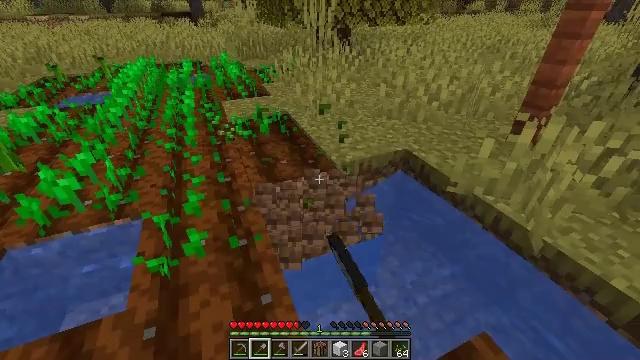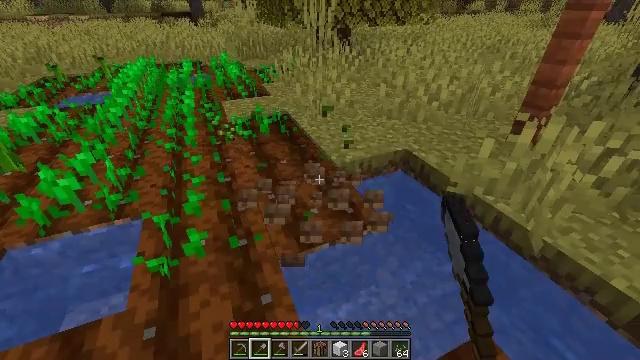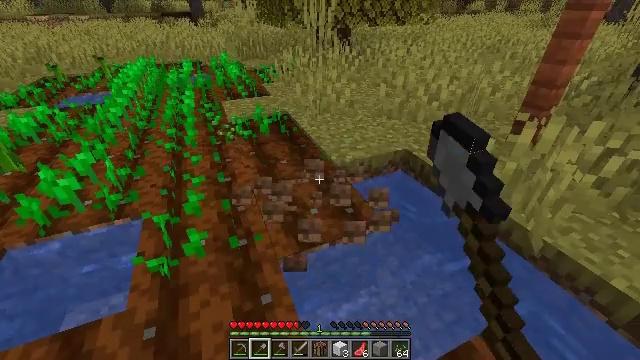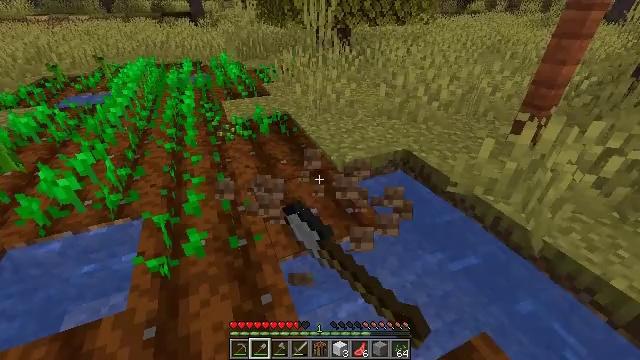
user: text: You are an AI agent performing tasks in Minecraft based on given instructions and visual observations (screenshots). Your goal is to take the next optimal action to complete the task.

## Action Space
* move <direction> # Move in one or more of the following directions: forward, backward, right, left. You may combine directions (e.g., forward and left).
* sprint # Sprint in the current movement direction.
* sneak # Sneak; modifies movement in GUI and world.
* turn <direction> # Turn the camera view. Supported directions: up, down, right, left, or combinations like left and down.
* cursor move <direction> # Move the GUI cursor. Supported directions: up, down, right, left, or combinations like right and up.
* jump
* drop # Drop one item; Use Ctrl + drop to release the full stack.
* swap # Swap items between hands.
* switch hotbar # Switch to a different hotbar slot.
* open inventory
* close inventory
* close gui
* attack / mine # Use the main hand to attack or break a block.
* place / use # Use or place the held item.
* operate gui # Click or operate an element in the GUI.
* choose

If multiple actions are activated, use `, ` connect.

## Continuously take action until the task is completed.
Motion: motion action
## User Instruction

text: Harvest farmland back to plain soil.
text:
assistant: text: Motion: attack / mine
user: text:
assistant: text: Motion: attack / mine
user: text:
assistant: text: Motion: attack / mine
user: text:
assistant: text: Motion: attack / mine